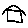
Label: house